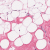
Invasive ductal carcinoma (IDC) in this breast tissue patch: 0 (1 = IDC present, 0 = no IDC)